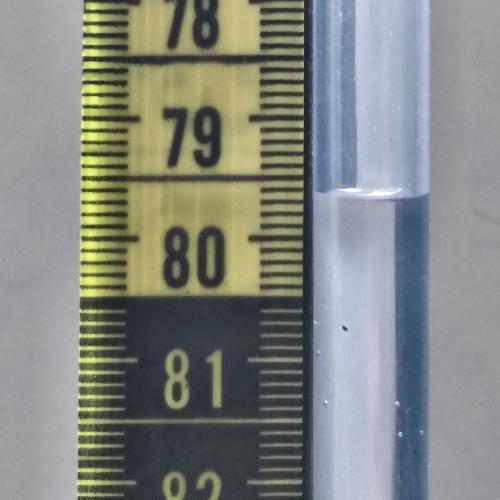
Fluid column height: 79.6 cm